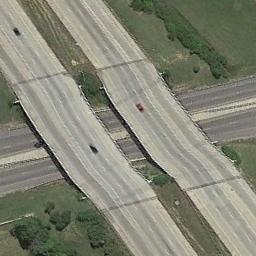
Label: overpass